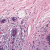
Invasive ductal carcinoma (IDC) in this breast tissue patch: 1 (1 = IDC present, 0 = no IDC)